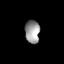
Tissue: lung
Cell type: Epithelial cells
Senescence score: 0.6253
Nuclear area (px): 333
Mean DAPI intensity: 152.15